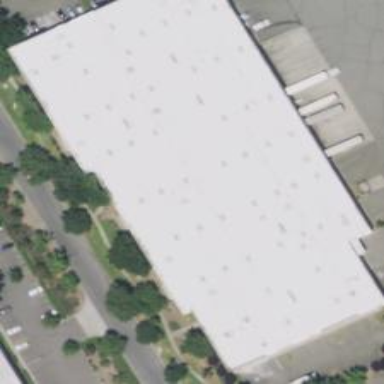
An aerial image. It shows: Warehouse building.